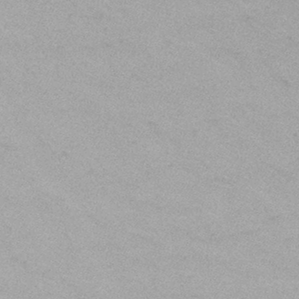
Label: frost